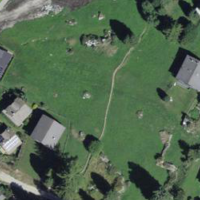
EUNIS habitat code: 55
Species observed at this site:
Cirsium heterophyllum